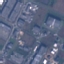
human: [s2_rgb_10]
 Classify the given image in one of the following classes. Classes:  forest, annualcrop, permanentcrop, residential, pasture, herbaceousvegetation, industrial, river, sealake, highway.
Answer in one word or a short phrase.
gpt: Industrial